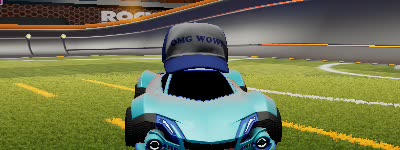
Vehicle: werewolf